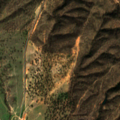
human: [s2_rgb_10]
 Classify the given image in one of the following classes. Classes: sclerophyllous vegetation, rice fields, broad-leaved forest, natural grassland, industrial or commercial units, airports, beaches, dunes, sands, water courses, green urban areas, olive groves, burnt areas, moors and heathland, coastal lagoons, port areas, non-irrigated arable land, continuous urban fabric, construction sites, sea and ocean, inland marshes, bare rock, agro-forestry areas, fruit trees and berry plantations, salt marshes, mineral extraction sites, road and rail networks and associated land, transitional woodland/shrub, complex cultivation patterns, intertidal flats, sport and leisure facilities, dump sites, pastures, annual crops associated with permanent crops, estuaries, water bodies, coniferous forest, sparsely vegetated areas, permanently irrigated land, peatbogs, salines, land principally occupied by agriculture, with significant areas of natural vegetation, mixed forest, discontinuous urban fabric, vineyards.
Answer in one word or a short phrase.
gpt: non-irrigated arable land, agro-forestry areas, broad-leaved forest